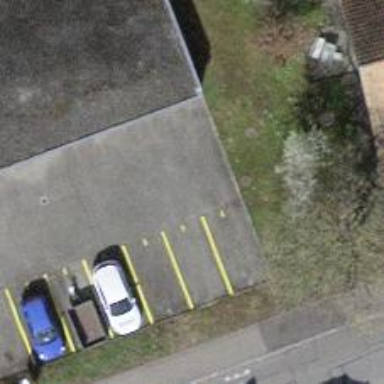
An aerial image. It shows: Road serving as parking aisle.